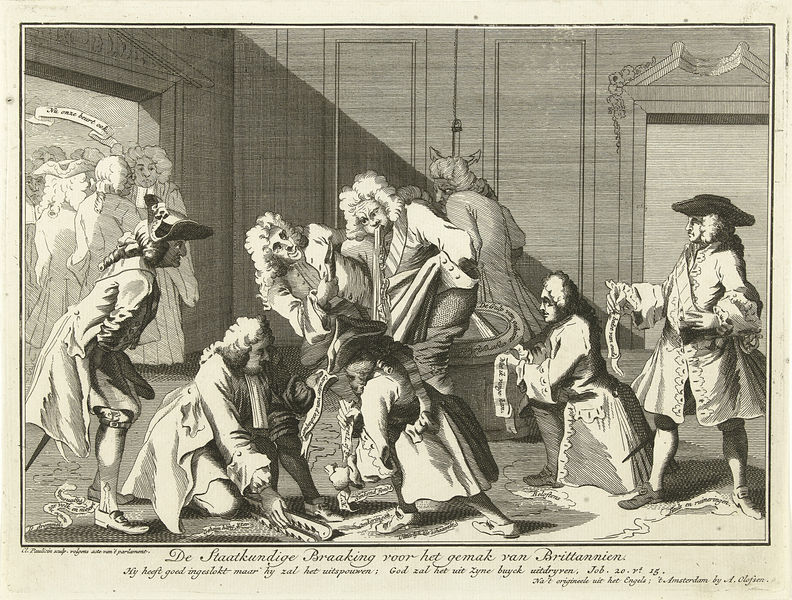
Titel: Braakende en schijtende Engelsman Robert Walpole
Standort: Amsterdam
Institution: Rijksmuseum
Schlagwörter: hut, hüte, männer, raum, tür, zimmer, wand, holland, innenraum, niederlande, england, rokoko, affe, zettel, druck, schwarzweiss, radierung, stich, karrikatur, streit, dreispitz, flöte, teufel, diskussion, anker, perücken, gefangener, schriftband, schluppe, spruchbänder, schriftbänder, messen, debatte, großbritannien, england+, staatskundig